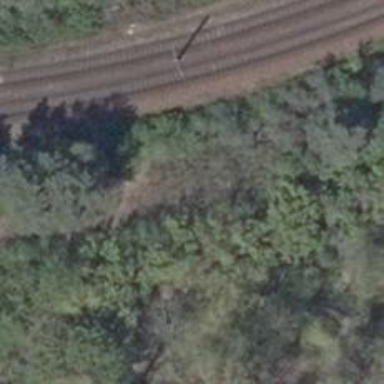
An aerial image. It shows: Abandoned railway.